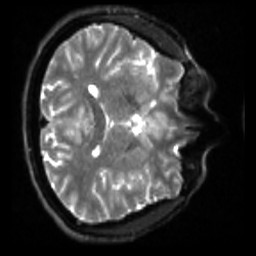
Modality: sbref
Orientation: axial
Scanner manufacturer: siemens
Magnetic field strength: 3 T
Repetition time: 4 s
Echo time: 0.0594 s